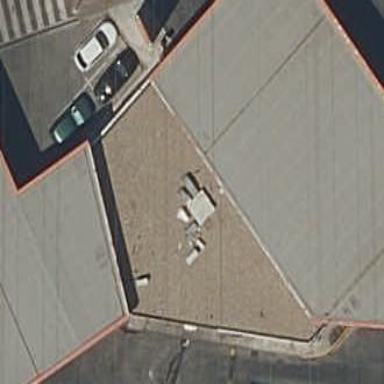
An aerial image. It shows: View of roof of building.